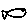
Label: fish